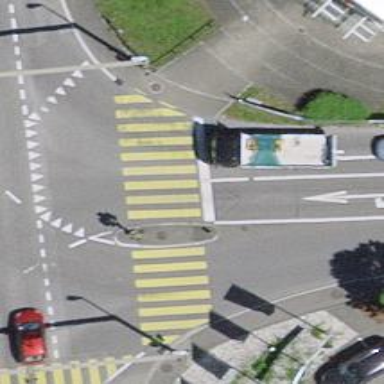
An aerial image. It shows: Crossing with traffic signals and zebra crossing island.